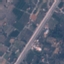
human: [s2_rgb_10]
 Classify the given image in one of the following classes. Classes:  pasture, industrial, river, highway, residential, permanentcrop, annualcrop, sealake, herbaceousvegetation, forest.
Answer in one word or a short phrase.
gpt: Highway